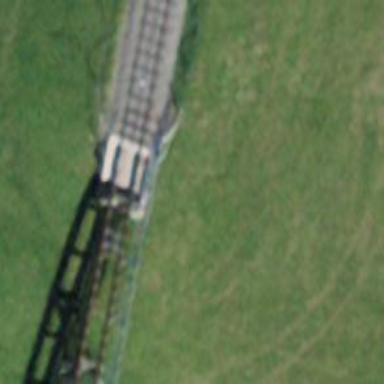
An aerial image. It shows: Funicular railway with embankment.